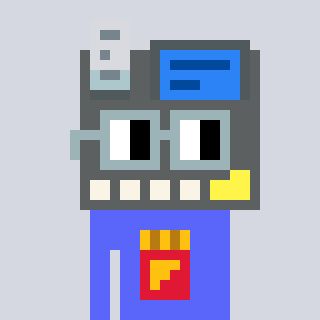
a pixel art character with square dark gray glasses, a cash register-shaped head and a purple-colored body on a cool background